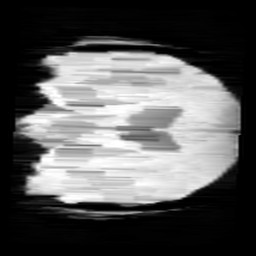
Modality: minIP
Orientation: coronal
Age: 9
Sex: male
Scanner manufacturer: siemens
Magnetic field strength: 3 T
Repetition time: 0.027 s
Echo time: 0.02 s